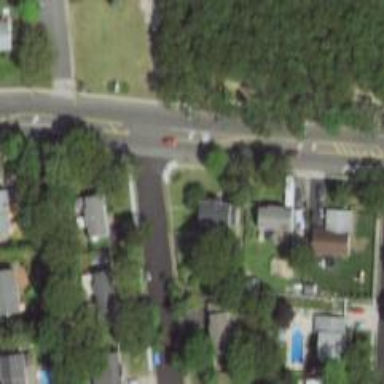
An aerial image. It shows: Unmarked crossing on footway.